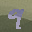
Label: 9